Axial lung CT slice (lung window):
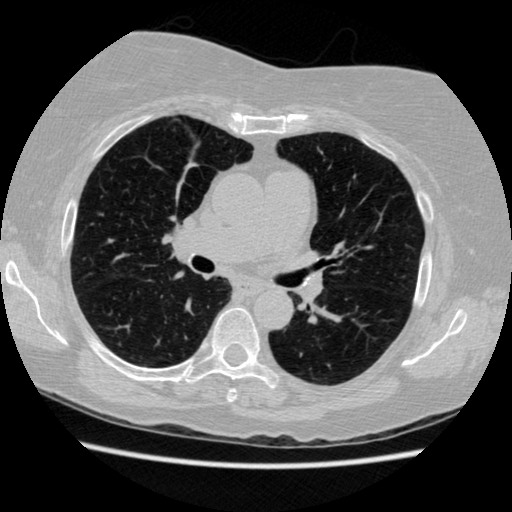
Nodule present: no